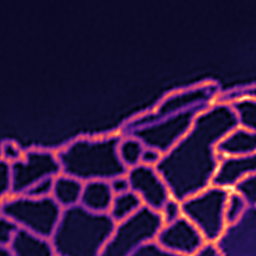
Label: Super-resolution ER image